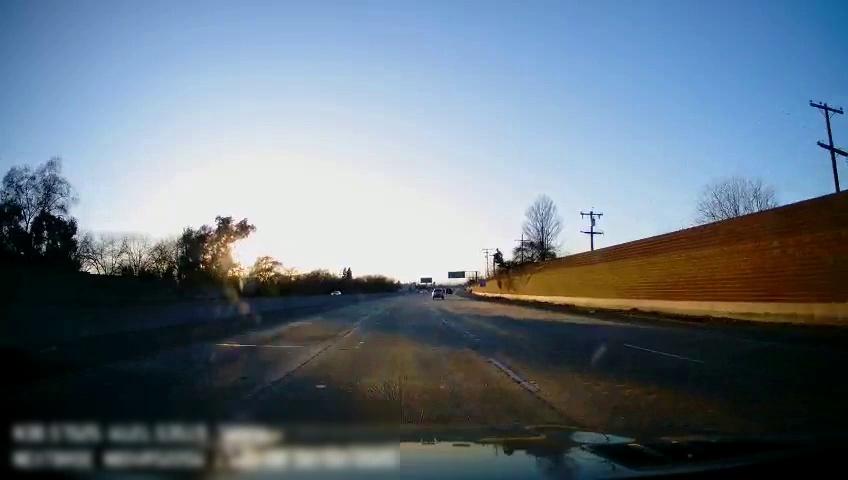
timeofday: Day
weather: Sunny
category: Drivable Space
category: Vehicles | SUV
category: Vehicles | Car
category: Lanes | Current Lane
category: Lanes | Current Lane
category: Lanes | Alternate Lane
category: Lanes | Alternate Lane
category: Traffic | Signs